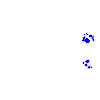
Particle: electron